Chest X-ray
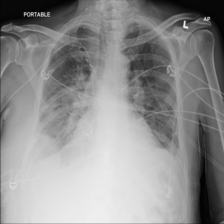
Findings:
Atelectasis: positive
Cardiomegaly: negative
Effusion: negative
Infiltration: positive
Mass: negative
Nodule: negative
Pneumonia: negative
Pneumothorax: negative
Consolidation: negative
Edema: negative
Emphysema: negative
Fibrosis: negative
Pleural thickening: positive
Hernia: negative